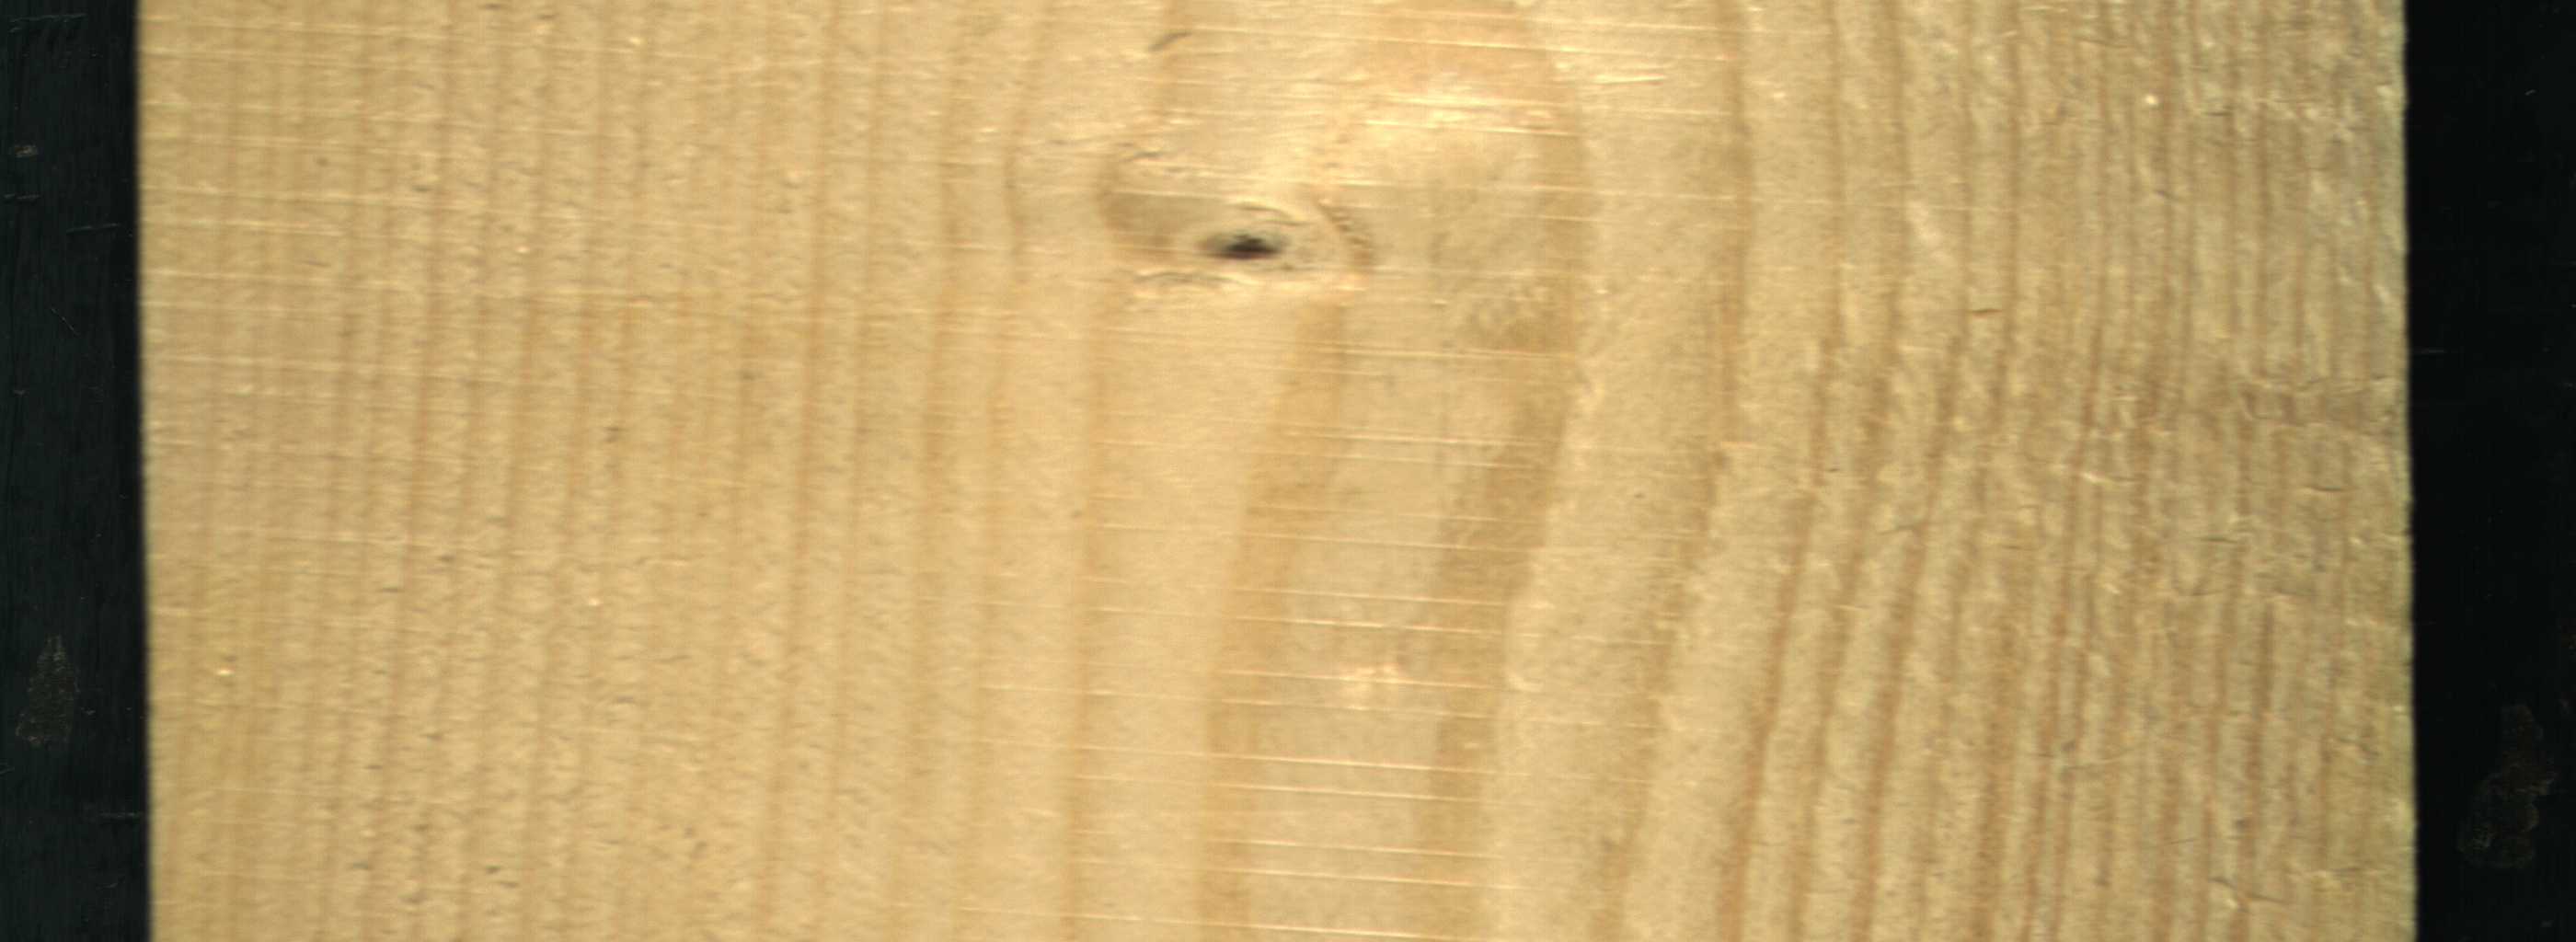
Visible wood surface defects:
Live_Knot